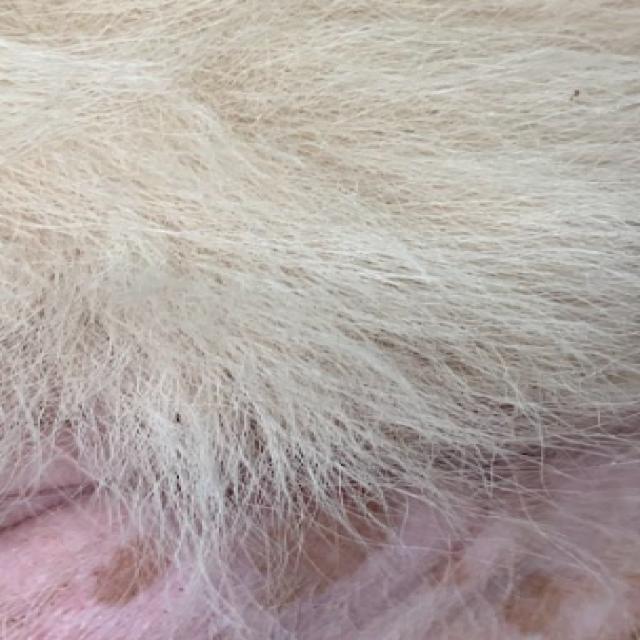
Canine demodicosis (Demodex mange) — caused by Demodex canis mites. Presents with alopecia, follicular papules, pustules, and comedones. Often localized on face and forelimbs.